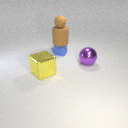
large yellow metal cube to the left of small blue metal cube